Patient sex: F
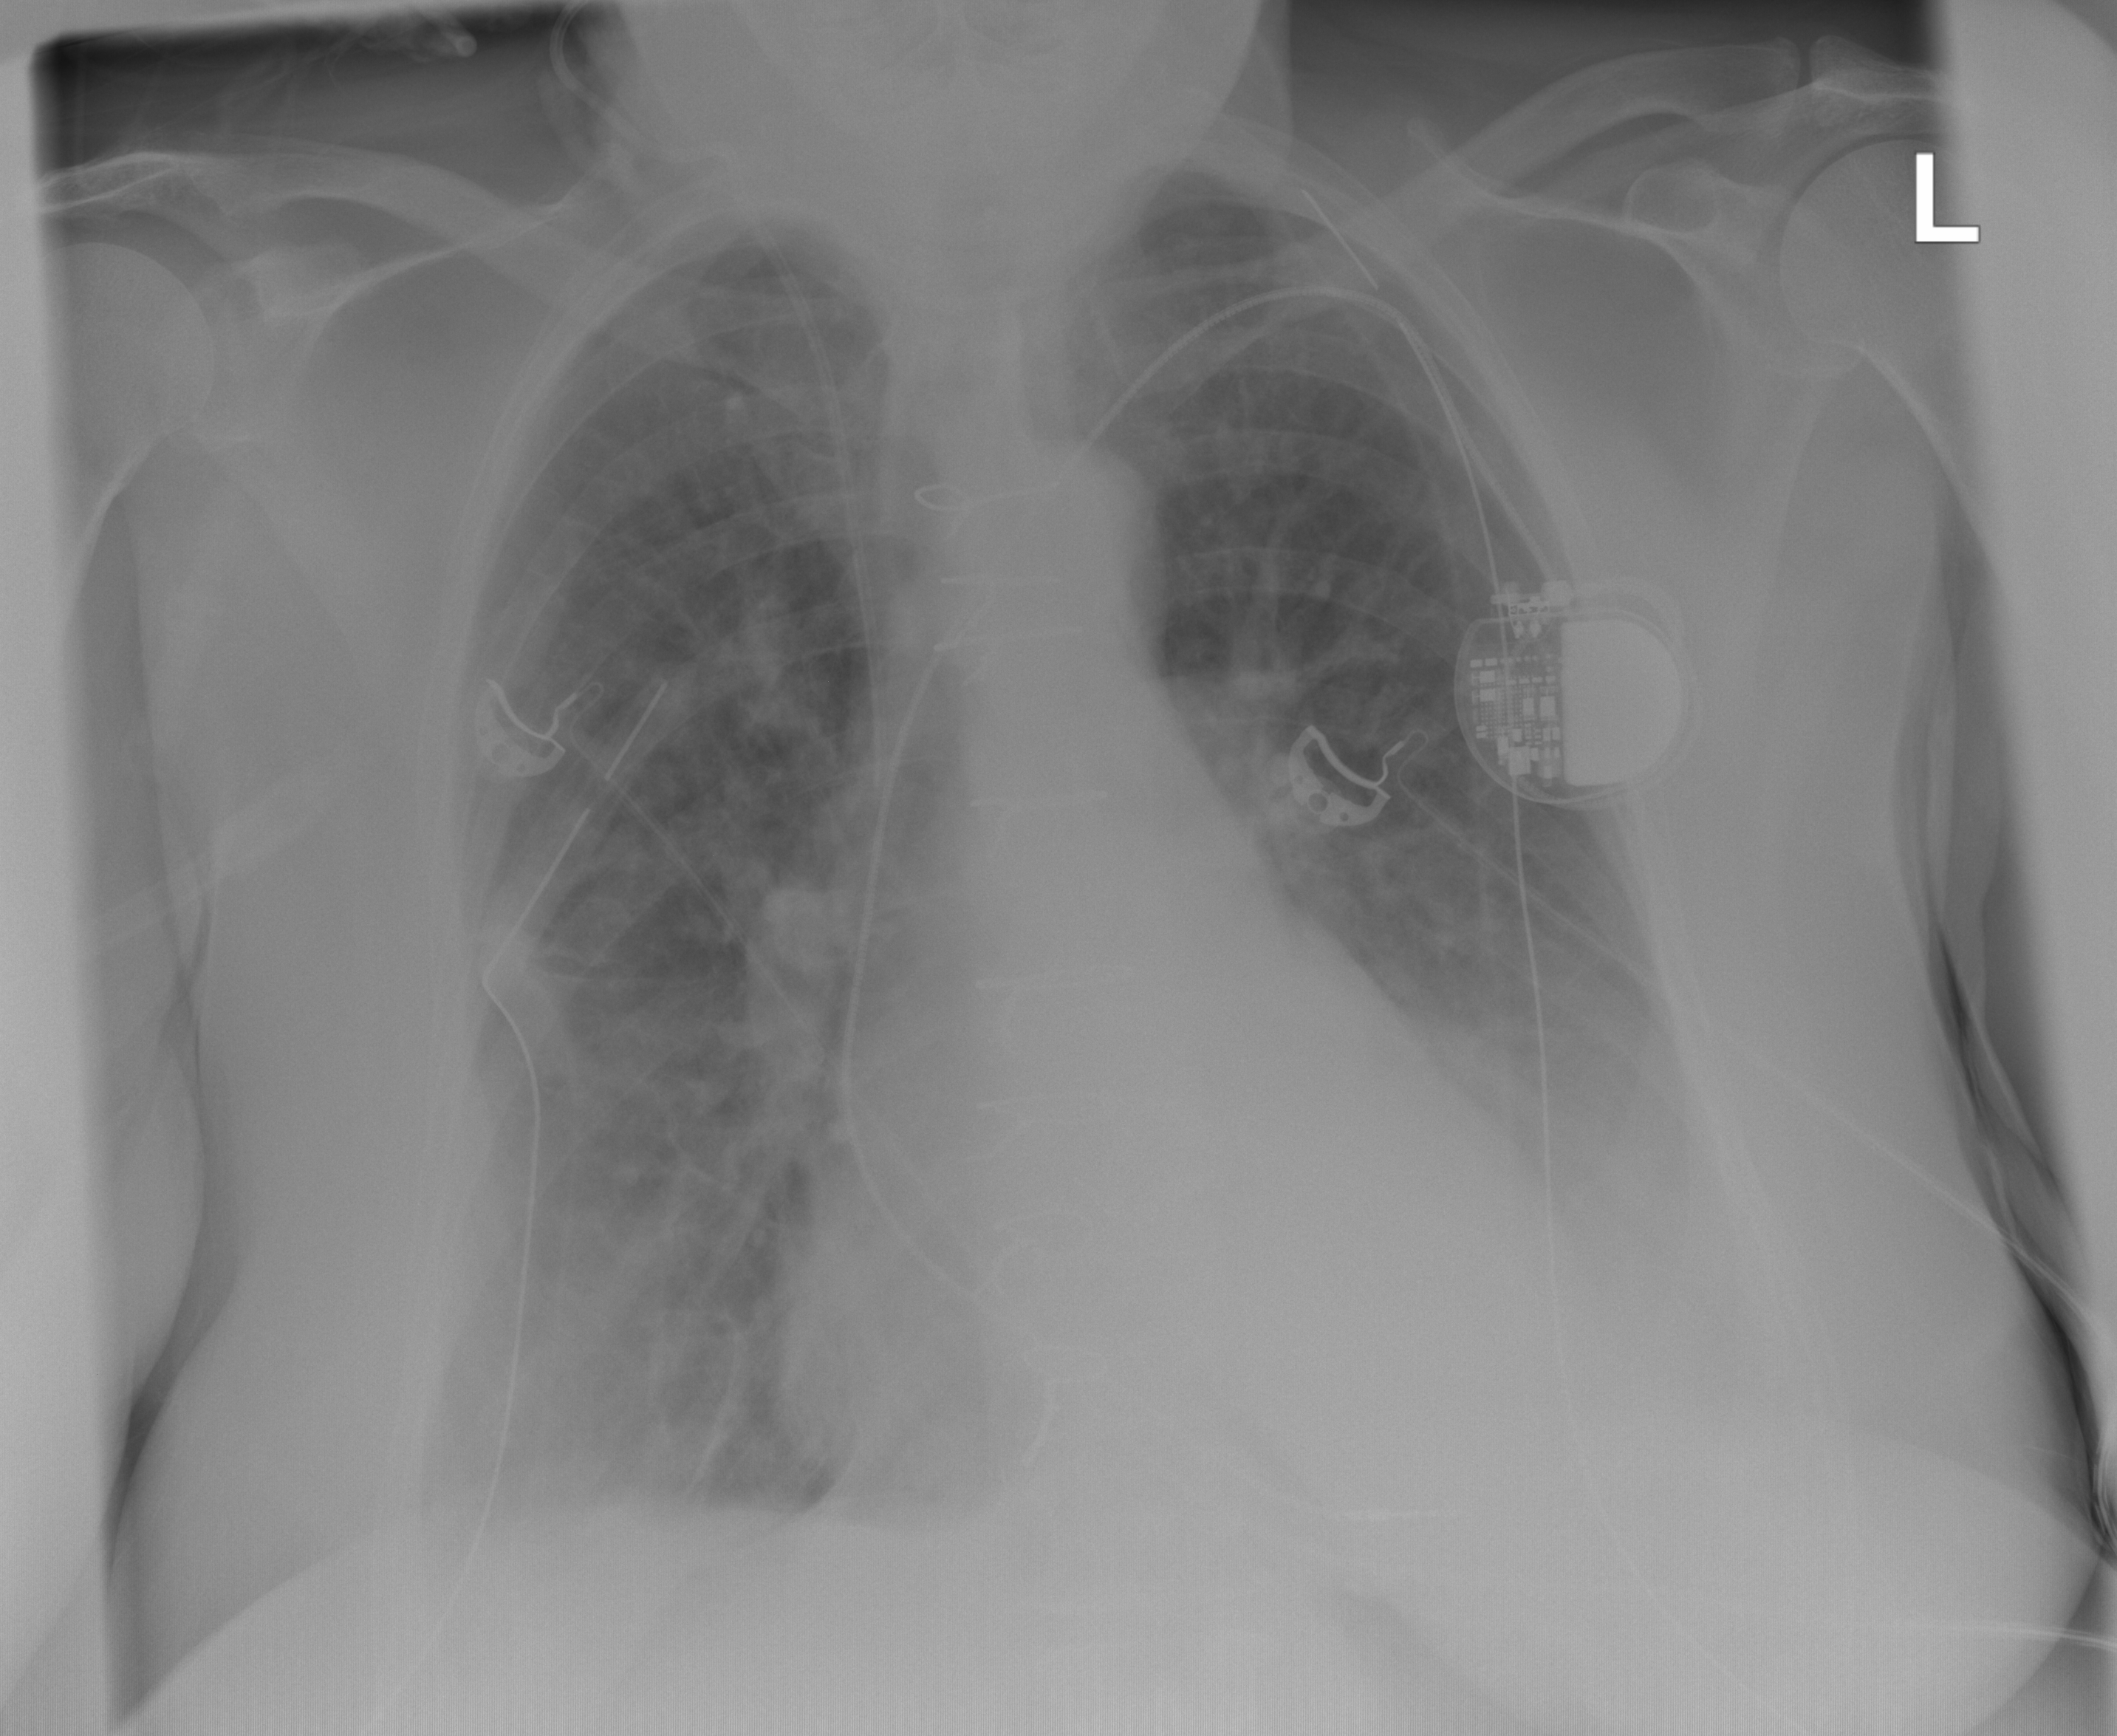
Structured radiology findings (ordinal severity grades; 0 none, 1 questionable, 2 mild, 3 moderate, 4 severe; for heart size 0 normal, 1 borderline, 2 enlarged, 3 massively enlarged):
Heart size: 2
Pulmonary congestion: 2
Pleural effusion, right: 2
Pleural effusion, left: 2
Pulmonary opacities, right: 0
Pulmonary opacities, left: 0
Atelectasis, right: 2
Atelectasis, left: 2